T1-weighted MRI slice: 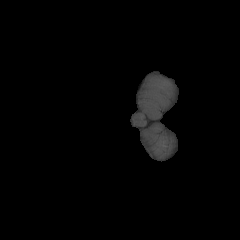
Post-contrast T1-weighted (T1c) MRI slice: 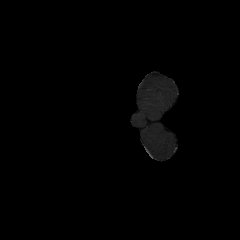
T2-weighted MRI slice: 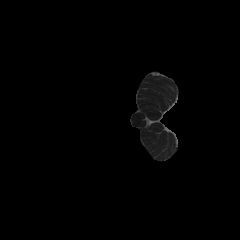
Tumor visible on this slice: no